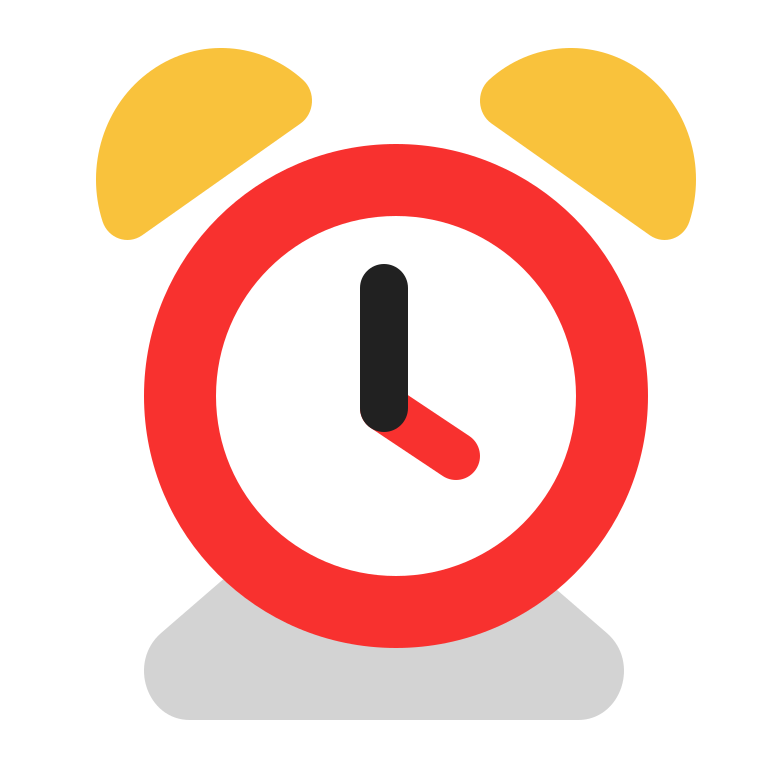
alarm clock flat